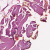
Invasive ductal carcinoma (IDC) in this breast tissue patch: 0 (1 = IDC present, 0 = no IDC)